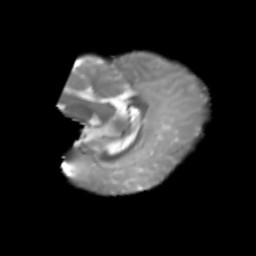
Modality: T2w
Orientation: sagittal
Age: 6
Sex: male
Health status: healthy